Question: The following Code
'''
<!DOCTYPE html>
<html>
<head>
</head>
<body>
<div style="width:200px;height:200px;padding:0px;margin:0px;">
<div style="background-color:red;position:relative;display:block;text-decoration:none;padding:0px;margin:0px;">
<img style="padding:0px;margin:0px;width:200px;height:200px;" src="http://www.google.com/logos/2012/serbia12-hp.jpg">
</div>
</div>
</body>
'''
Has a very strange red border on the bottom, I was not able to figure out why this happnes (both with Chrome and IE).

If i use an Invalid Doctype like (withouth exclamation markt)
'''
<DOCTYPE html>
'''
It works?
What is the reason for this? Why is the image not exactly the same width and height as the outer box (200px by 200px). I have tried everything but have no clue why this happens? Is this an hmtl Bug or what am I doing wrong?
Side Note: This is a much mor complicated HTML construct. The example above does not make sense, but it illustrates the problem. So it would be kind if you could explain why this happens.
Thanks very much!
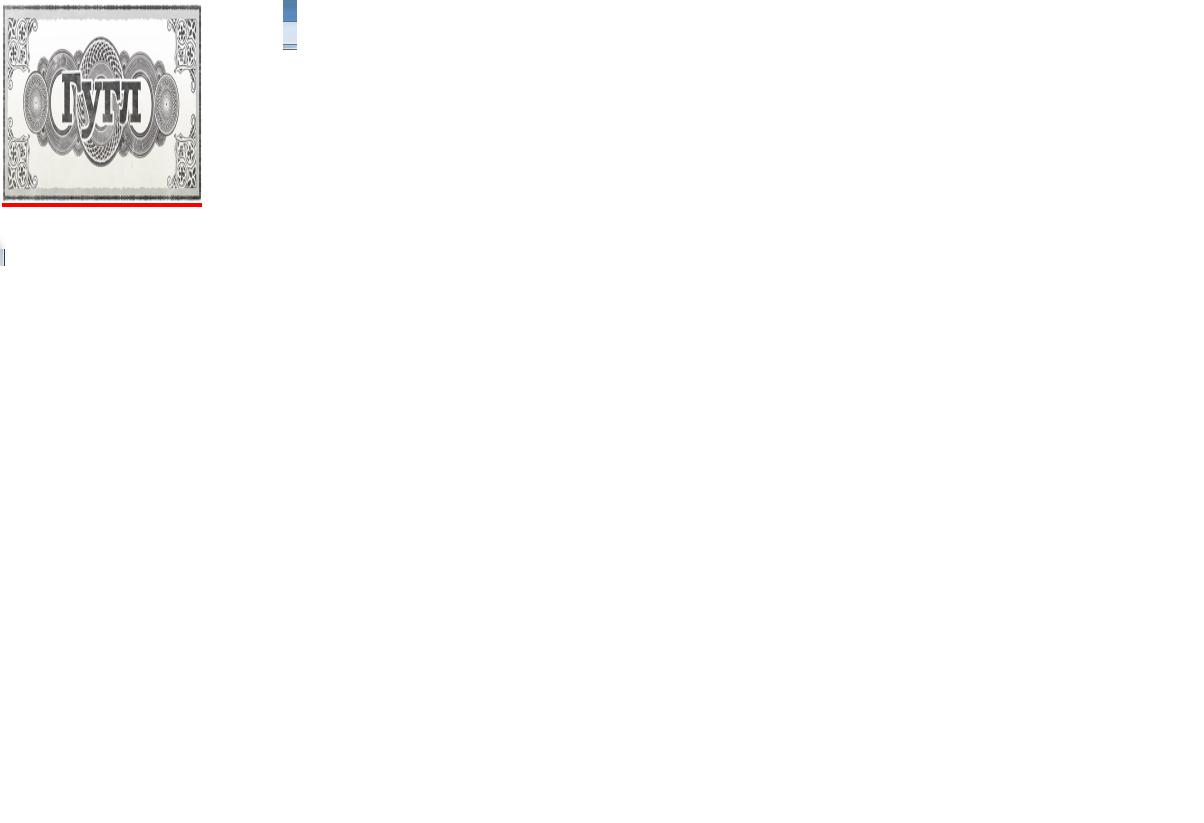
Answer: The default line spacing in your browser does not divide evenly into 200. Because an '' displays as 'inline' by default, it respects line-spacing. You are seeing the result of this.
Setting the '' to 'display: block;' will resolve your issue.